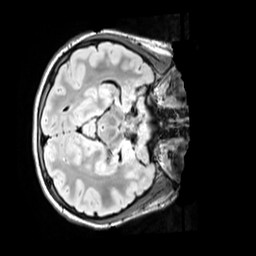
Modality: FLAIR
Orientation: axial
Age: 12
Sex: female
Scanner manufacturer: siemens
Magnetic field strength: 3 T
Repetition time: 5 s
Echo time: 0.388 s